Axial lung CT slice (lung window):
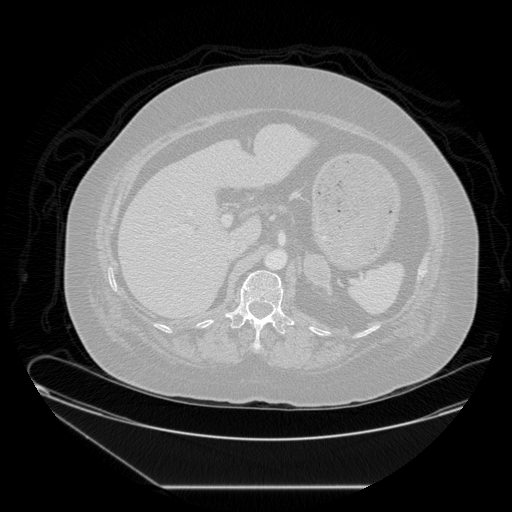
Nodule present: no